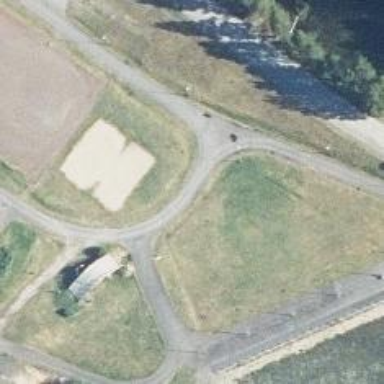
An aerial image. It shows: Asphalt path designated for nordic skiing. The path is groomed for classic and skating styles.